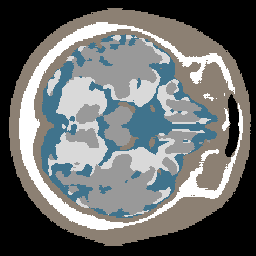
Label: no_lesion